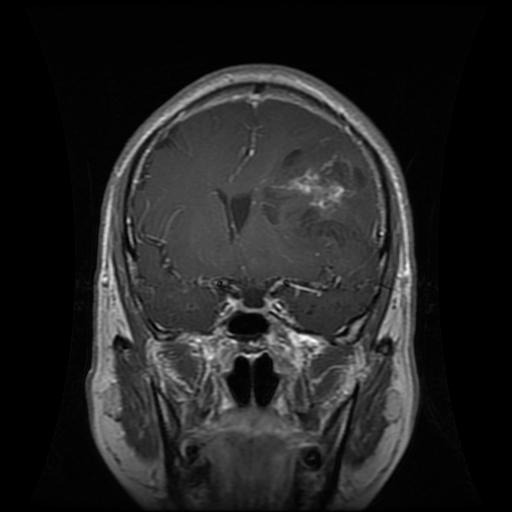
Label: glioma